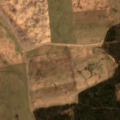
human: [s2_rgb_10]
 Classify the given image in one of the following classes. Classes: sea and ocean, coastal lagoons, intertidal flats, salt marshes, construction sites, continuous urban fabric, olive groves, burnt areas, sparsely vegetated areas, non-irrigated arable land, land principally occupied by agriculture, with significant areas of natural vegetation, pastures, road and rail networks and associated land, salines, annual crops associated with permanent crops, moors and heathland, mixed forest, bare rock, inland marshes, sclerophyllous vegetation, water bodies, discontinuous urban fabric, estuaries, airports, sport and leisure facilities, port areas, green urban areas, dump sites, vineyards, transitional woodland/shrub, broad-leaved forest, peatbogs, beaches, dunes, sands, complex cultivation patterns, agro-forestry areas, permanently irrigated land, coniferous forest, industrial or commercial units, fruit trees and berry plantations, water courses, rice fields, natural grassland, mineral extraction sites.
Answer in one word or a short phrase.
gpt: non-irrigated arable land, mixed forest, transitional woodland/shrub